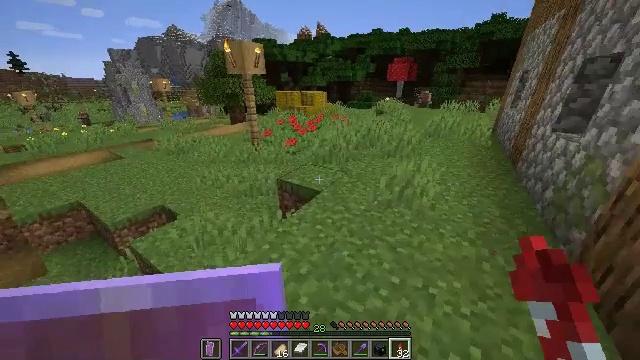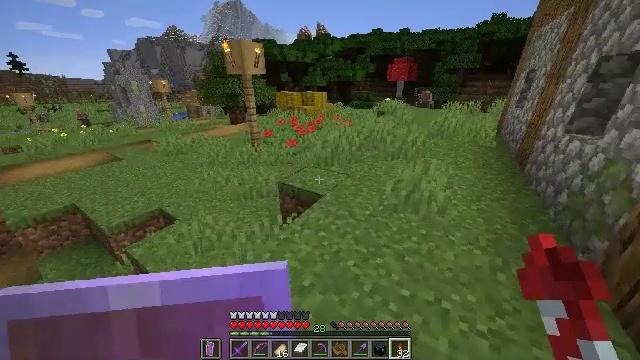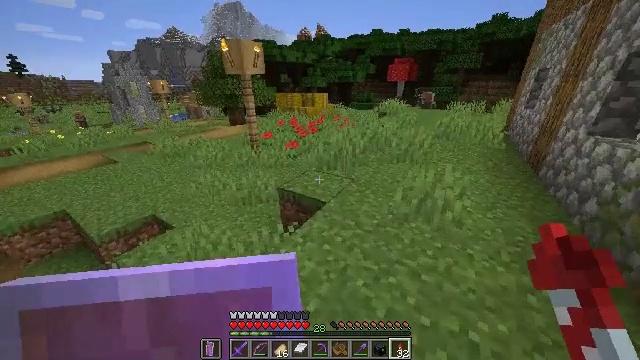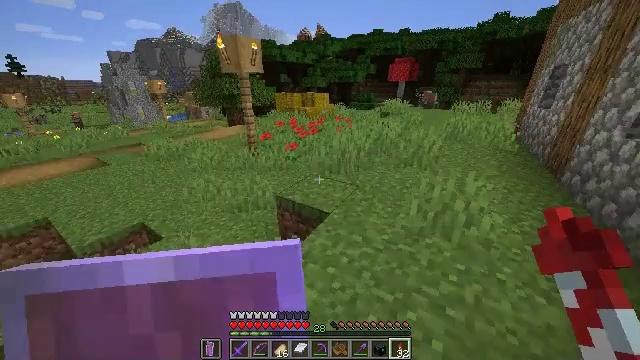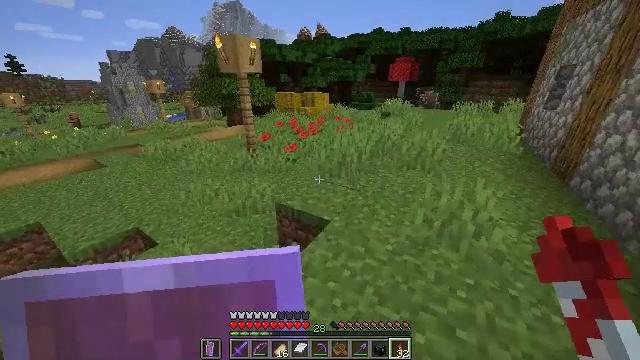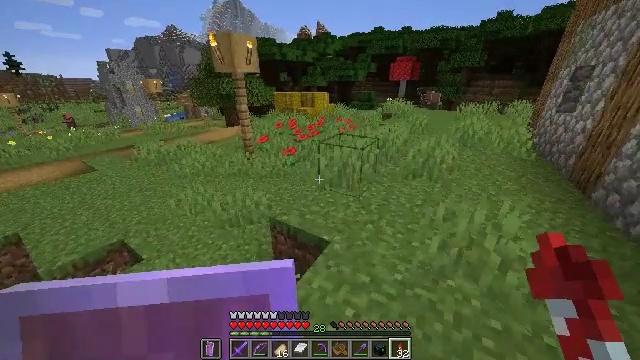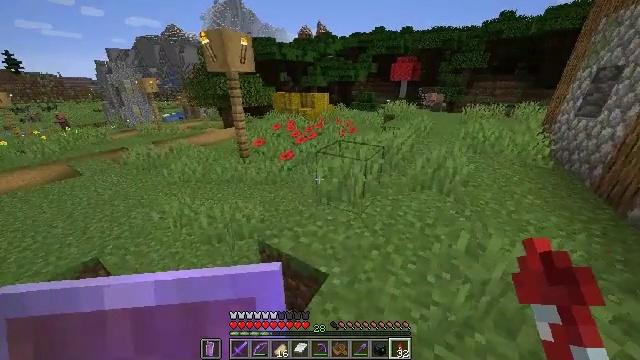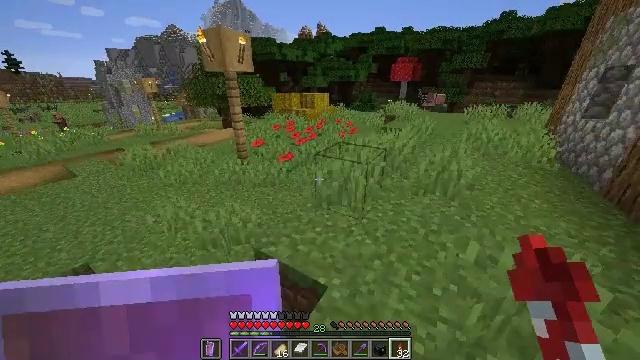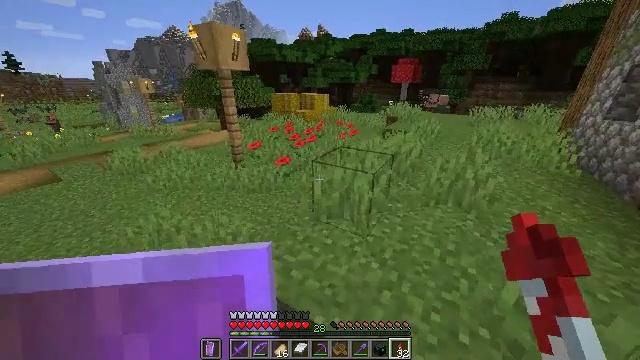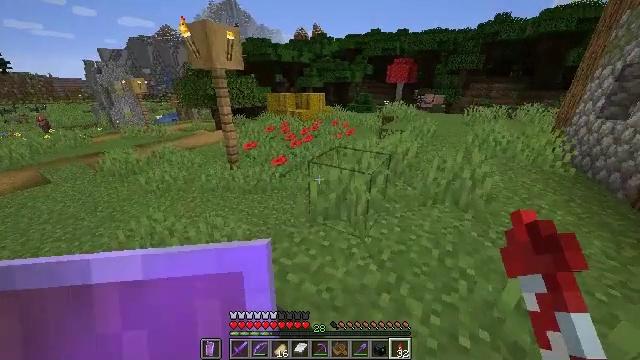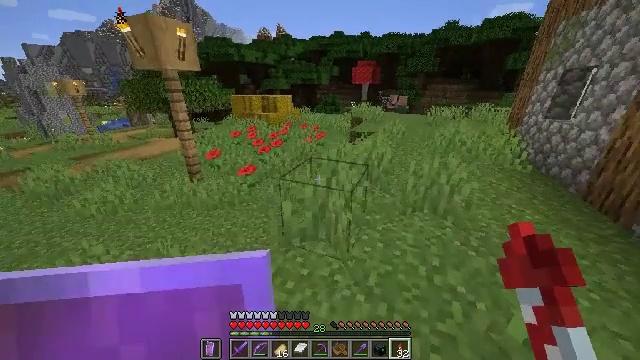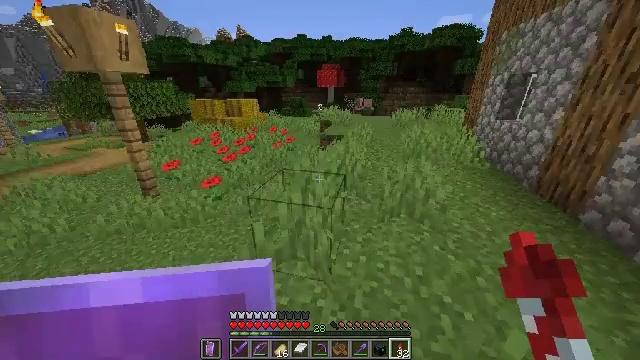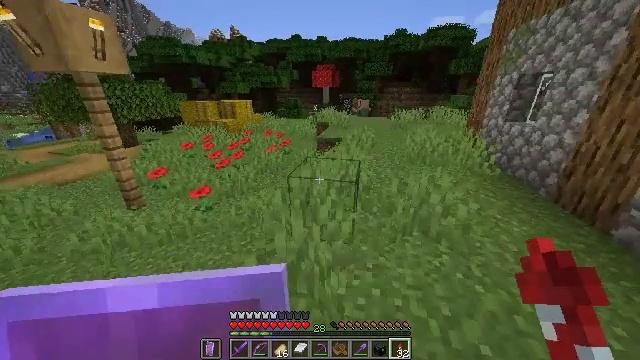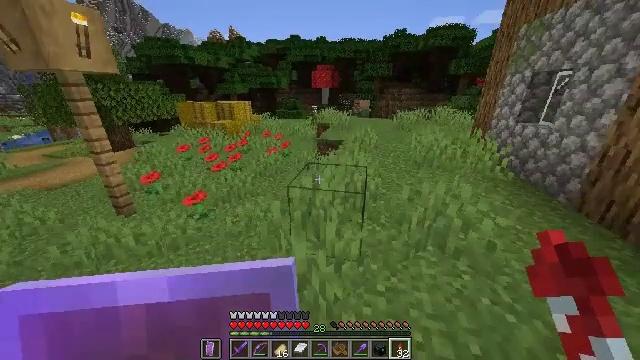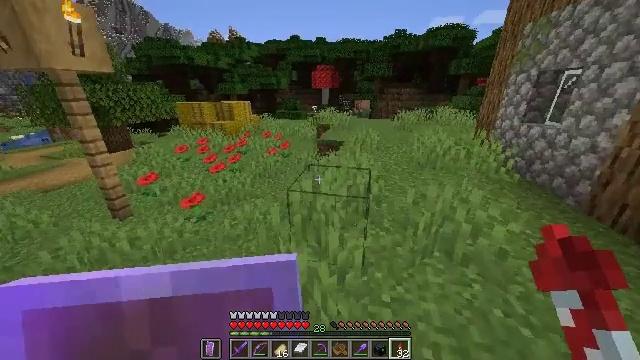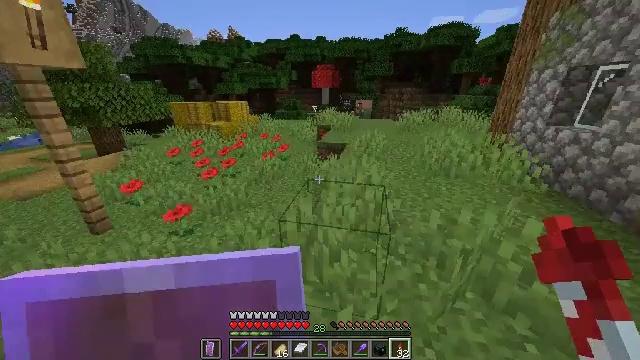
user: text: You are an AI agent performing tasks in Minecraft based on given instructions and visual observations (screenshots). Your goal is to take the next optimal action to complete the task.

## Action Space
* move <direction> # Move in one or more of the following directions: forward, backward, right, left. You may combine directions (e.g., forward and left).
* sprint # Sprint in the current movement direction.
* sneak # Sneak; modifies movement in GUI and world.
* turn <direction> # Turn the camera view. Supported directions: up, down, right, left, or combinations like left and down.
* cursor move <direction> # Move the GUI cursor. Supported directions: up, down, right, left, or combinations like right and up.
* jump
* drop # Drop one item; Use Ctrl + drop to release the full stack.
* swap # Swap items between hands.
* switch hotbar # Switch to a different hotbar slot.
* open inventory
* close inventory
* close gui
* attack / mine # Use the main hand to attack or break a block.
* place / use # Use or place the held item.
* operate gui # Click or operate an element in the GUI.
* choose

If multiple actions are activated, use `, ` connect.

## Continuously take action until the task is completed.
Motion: motion action
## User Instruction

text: Remove the grass path from the ground.
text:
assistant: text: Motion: move forward, sprint
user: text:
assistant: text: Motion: move forward, sprint
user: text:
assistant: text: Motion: move forward, sprint
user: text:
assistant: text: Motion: move forward, sprint
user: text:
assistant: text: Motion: move forward, sprint
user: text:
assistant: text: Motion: move forward, sprint
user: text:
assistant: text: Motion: move forward, sprint
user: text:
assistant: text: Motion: move forward, sprint
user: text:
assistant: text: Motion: move forward, sprint, turn right
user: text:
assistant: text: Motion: move forward, sprint, turn right
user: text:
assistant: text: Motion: move forward, sprint, turn right
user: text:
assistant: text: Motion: move forward, sprint, turn right
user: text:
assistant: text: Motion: move forward, sprint
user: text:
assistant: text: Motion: move forward, sprint
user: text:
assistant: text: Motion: move forward, sprint
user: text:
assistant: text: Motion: move forward, sprint
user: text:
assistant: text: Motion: move forward, sprint
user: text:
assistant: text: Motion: move forward, sprint
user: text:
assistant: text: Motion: move forward, sprint
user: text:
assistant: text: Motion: move forward, sprint
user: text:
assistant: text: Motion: move forward, sprint
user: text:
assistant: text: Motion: move forward, sprint
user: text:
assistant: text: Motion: move forward, sprint
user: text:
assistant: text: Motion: move forward, sprint
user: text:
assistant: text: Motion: move forward, sprint
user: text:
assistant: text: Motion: move forward, sprint
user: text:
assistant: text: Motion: move forward, sprint
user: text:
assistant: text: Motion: move forward, sprint
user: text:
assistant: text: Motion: move forward, sprint
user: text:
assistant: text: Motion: move forward, sprint, turn right